Question: disclaimer: I'm new to programming
I'm working on this problem

so far ive written this which takes user inputs and calculates an average based on them
'''
#include <stdio.h>
int main()
{
int n, i;
float num[100], sum = 0.0, average;
for(i = 0; i < n; ++i)
{
printf("%d. Enter number: ", i+1);
scanf("%f", &num[i]);
sum += num[i];
}
average = sum / n;
printf("Average = %.2f", average);
return 0;
}
'''
I'd like the user to enter -1 to indicate that they are done entering data; I can't figure out how to do that. so if possible can someone explain or give me an idea as to how to do it
Thank you!
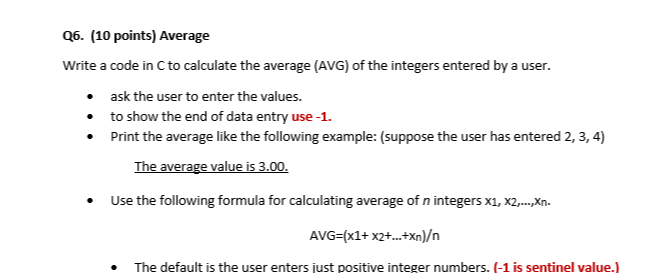
Answer: '''
#include <stdio.h>
int main()
{
int i = 0;
float num[100], sum = 0.0, average;
float x = 0.0;
while(1) {
printf("%d. Enter number: ", i+1);
scanf("%f", &x);
if(x == -1)
break;
num[i] = x;
sum += num[i];
i++;
}
average = sum / i;
printf("
Average = %.2f", average);
return 0;
}
'''
Hope this will help.!!